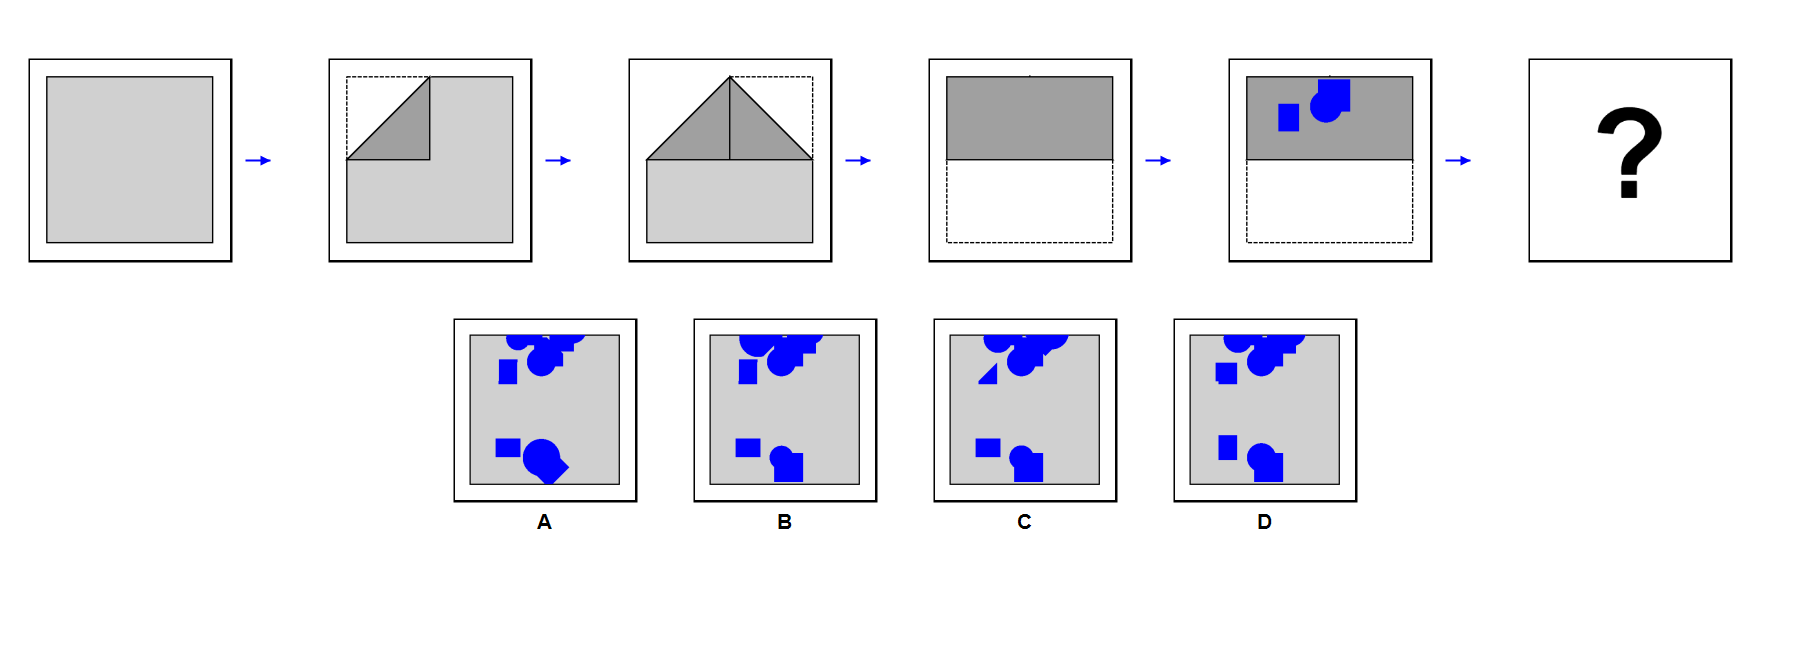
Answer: D